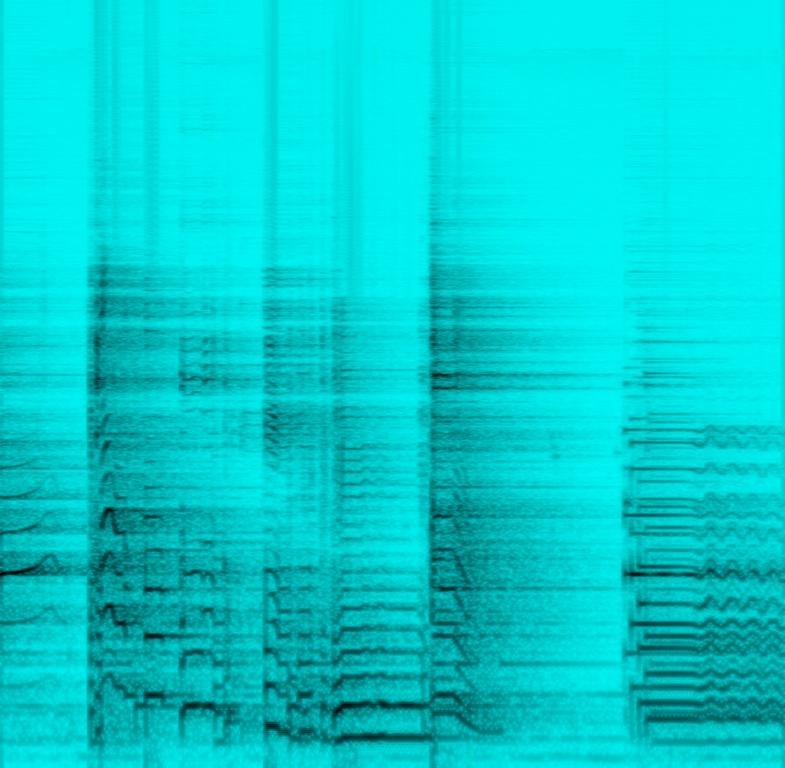
This song is an instrumental. The tempo is medium with an enthusiastic electric guitar solo. There are no other instruments used. The guitar riff is loud, enthusiastic and youthful.